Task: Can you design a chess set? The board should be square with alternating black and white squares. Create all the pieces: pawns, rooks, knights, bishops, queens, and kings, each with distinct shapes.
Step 5336:
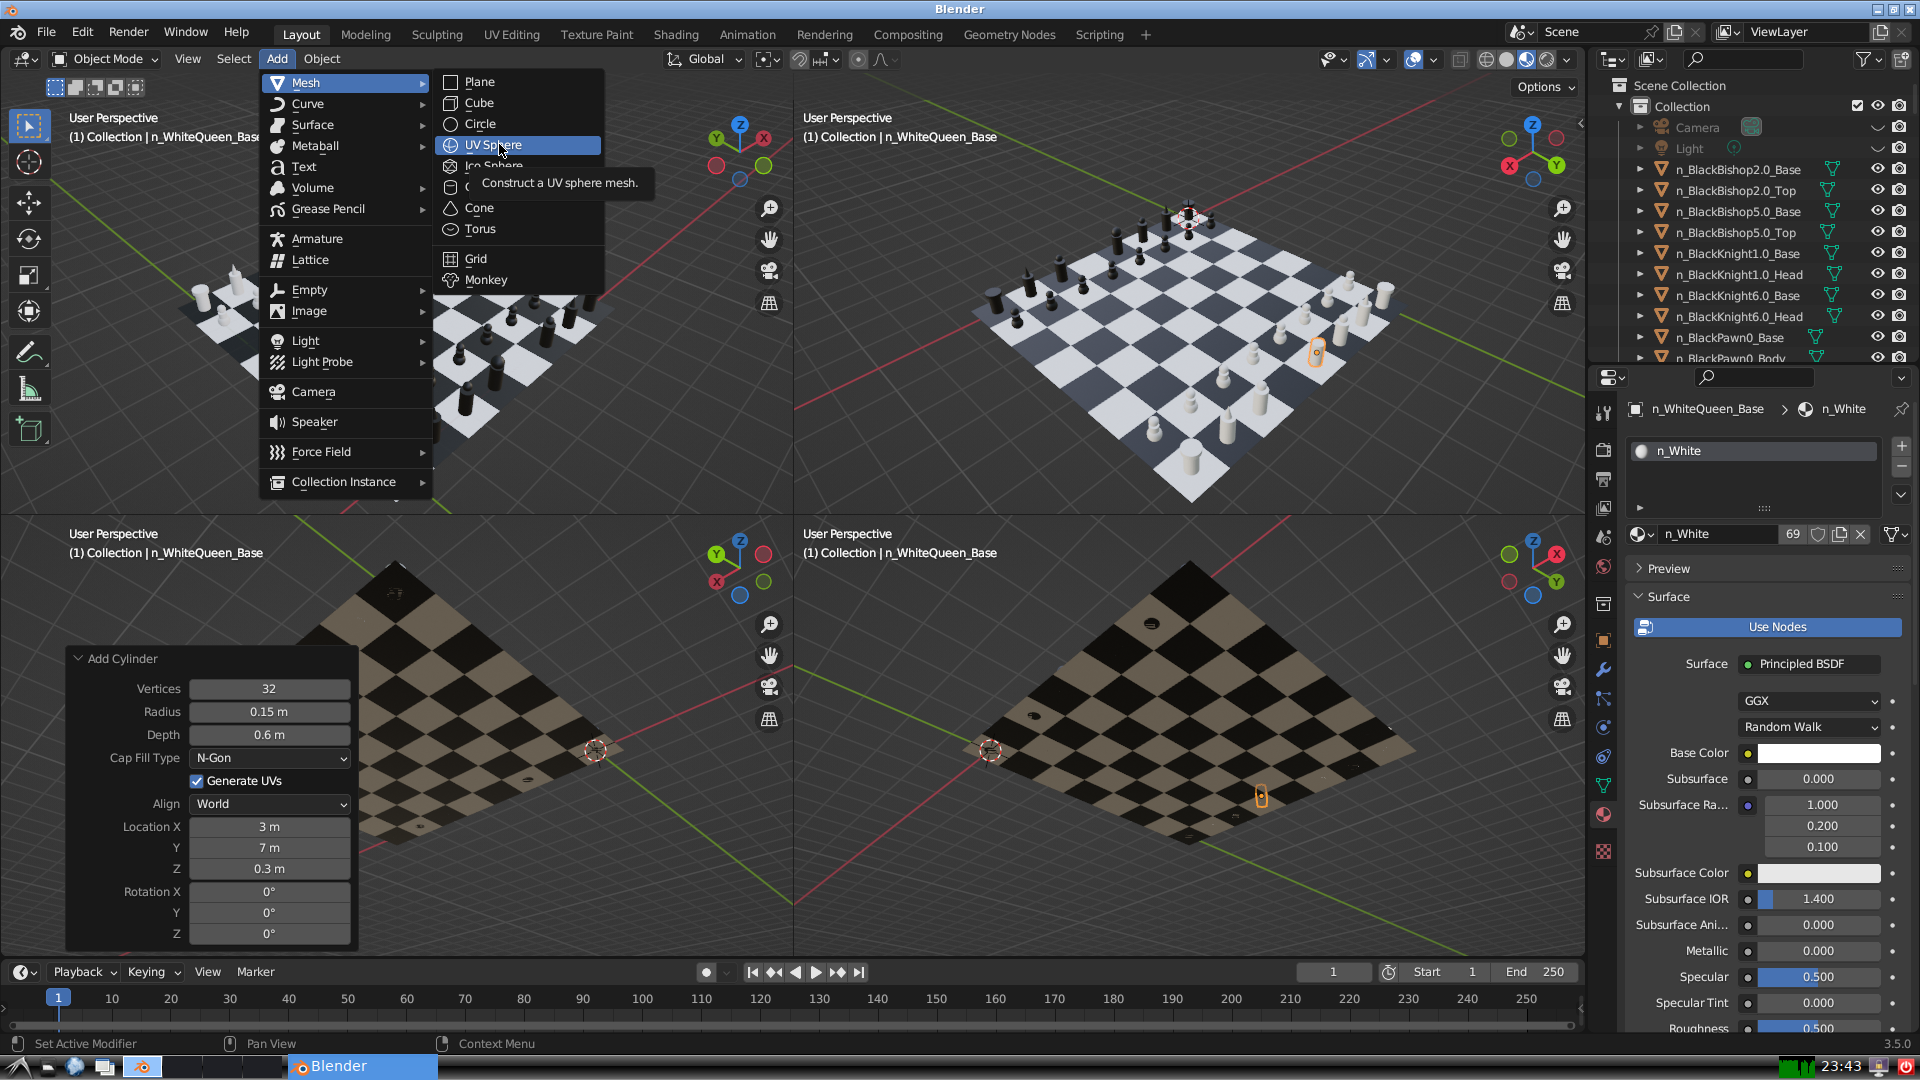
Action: click: no